Field crop: maize
Growth stage: 2
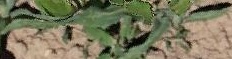
Species: maize